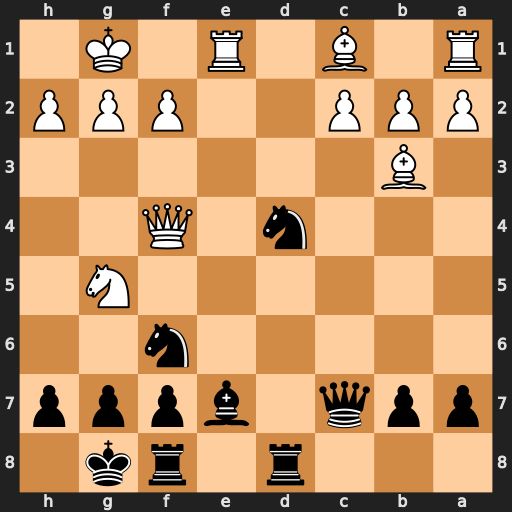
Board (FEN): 3r1rk1/ppq1bppp/5n2/6N1/3n1Q2/1B6/PPP2PPP/R1B1R1K1
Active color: b
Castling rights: -
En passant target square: -
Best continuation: Ne2+ Kf1 Nxf4